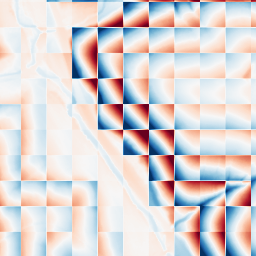
Category: wavelet
Decomposition family: wavelet_biorthogonal
Decomposition parameters: wavelet: bior1.3
level: 5
Upsampling method: bilinear
Upsampling parameters: scale: 2
Upsampling scale: 2